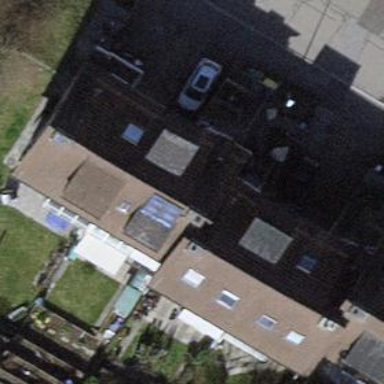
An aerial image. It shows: Terrace building.